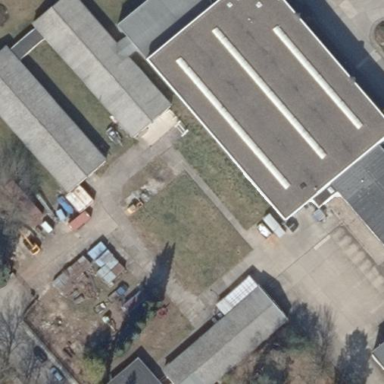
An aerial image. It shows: Commercial building with flat roof.